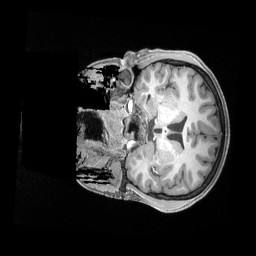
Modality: T1w
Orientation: coronal
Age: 22
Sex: female
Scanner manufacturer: siemens
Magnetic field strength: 3 T
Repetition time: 2.4 s
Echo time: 0.00228 s